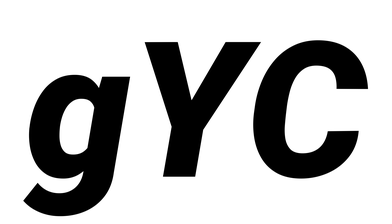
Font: Roboto-Italic_Black_Italic